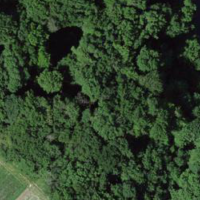
EUNIS habitat code: 41
Species observed at this site:
Allium ursinum